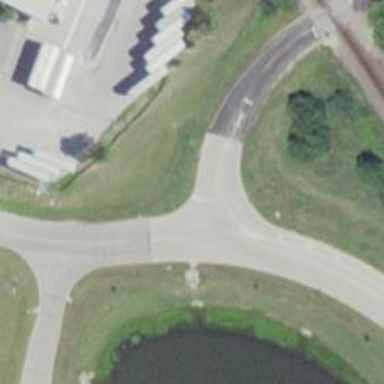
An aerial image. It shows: Tertiary link road.